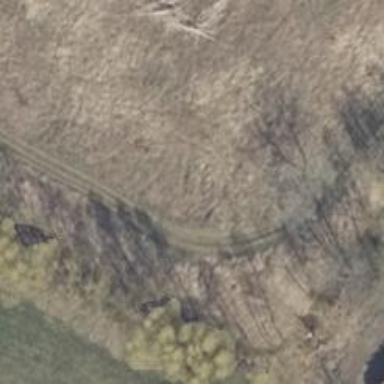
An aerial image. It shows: Bridleway.